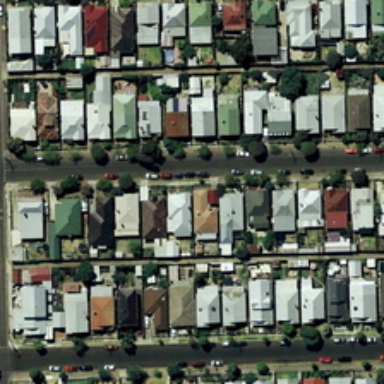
Many buildings and some green trees are in a dense residential area .